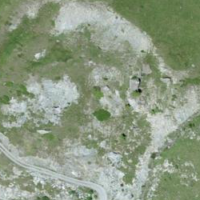
EUNIS habitat code: 26
Species observed at this site:
Pyrrhocorax graculus